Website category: university
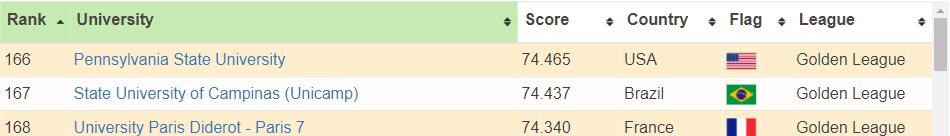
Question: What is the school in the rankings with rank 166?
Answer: Pennsylvania State University

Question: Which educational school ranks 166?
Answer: Pennsylvania State University

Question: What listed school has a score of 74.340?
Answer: University Paris Diderot - Paris 7

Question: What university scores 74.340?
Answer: University Paris Diderot - Paris 7

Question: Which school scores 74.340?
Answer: University Paris Diderot - Paris 7

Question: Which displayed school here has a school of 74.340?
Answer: University Paris Diderot - Paris 7

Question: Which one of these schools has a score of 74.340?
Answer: University Paris Diderot - Paris 7

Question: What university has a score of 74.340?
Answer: University Paris Diderot - Paris 7

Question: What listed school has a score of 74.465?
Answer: Pennsylvania State University

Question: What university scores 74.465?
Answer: Pennsylvania State University

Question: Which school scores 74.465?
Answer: Pennsylvania State University

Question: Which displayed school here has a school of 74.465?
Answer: Pennsylvania State University

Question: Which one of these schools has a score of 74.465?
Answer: Pennsylvania State University

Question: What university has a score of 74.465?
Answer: Pennsylvania State University

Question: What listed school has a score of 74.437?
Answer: State University of Campinas (Unicamp)

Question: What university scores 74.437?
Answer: State University of Campinas (Unicamp)

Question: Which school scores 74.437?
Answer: State University of Campinas (Unicamp)

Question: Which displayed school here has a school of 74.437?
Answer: State University of Campinas (Unicamp)

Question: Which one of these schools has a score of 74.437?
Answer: State University of Campinas (Unicamp)

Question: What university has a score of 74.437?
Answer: State University of Campinas (Unicamp)

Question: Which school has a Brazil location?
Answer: State University of Campinas (Unicamp)

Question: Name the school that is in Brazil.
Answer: State University of Campinas (Unicamp)

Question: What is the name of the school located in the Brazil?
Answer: State University of Campinas (Unicamp)

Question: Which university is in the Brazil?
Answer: State University of Campinas (Unicamp)

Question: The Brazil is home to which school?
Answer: State University of Campinas (Unicamp)

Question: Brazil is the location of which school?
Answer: State University of Campinas (Unicamp)

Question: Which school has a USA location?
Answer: Pennsylvania State University

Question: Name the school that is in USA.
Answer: Pennsylvania State University

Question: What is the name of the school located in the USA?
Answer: Pennsylvania State University

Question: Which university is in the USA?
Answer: Pennsylvania State University

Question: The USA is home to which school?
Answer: Pennsylvania State University

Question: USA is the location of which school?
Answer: Pennsylvania State University

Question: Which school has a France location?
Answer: University Paris Diderot - Paris 7

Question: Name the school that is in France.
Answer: University Paris Diderot - Paris 7

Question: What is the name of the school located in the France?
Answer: University Paris Diderot - Paris 7

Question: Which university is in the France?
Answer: University Paris Diderot - Paris 7

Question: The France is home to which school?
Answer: University Paris Diderot - Paris 7

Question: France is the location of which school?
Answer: University Paris Diderot - Paris 7